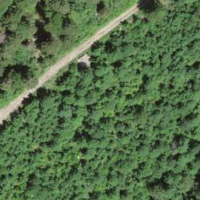
EUNIS habitat code: 44
Species observed at this site:
Salix cinerea